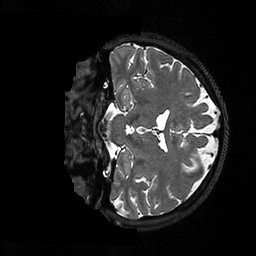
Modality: T2w
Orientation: coronal
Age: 34
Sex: female
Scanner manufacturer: ge
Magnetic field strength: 3 T
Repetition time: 3.202 s
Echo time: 0.06629 s